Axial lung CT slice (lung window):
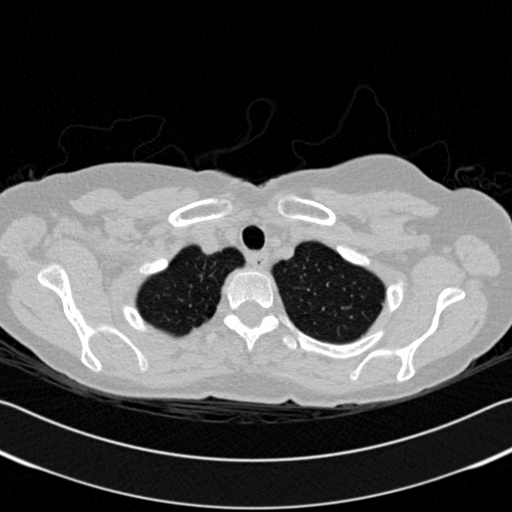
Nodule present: no